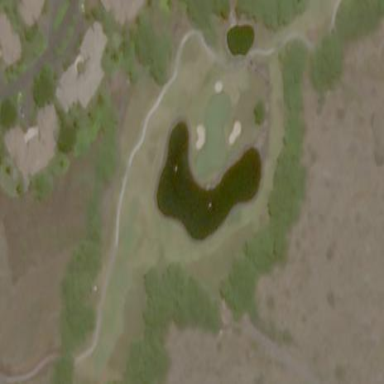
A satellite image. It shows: Water hazard on golf course. The hazard is natural water feature.